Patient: sex F, age 59
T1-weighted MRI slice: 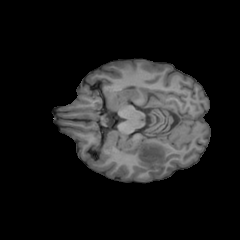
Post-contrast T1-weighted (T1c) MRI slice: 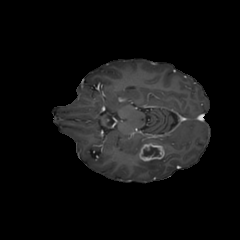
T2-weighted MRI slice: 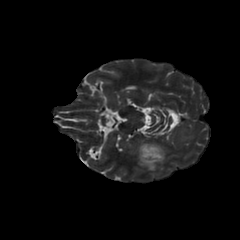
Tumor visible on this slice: yes
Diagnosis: Glioblastoma, IDH-wildtype
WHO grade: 4